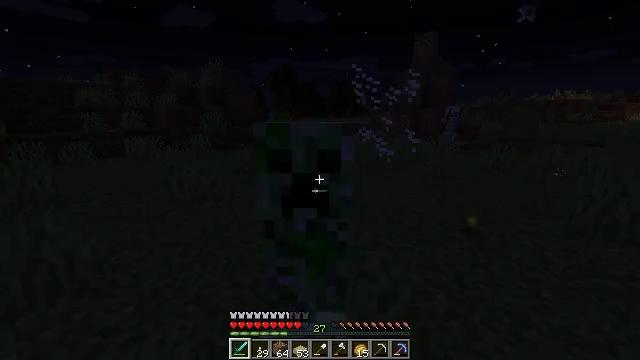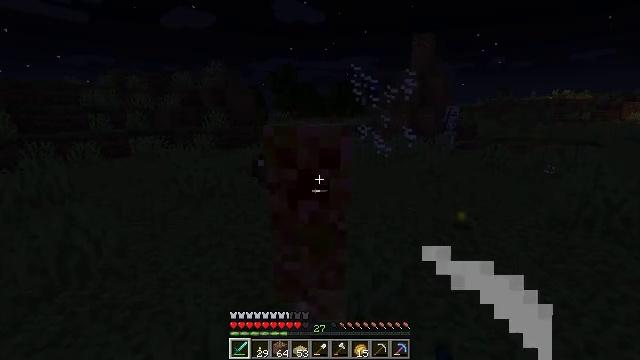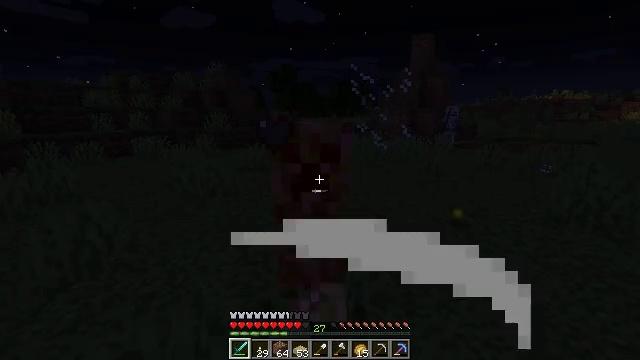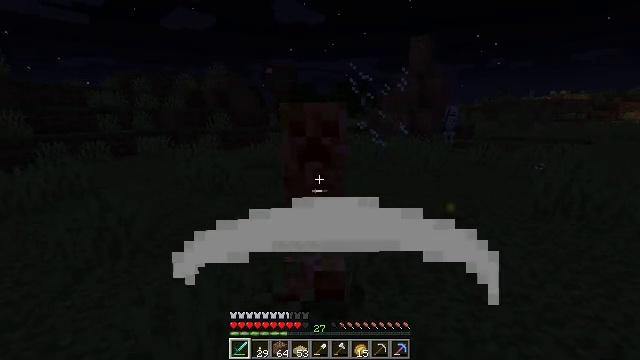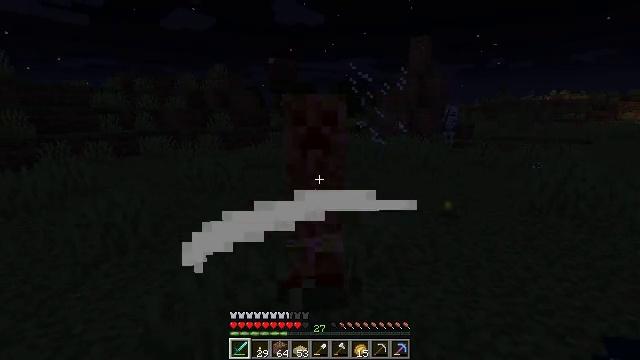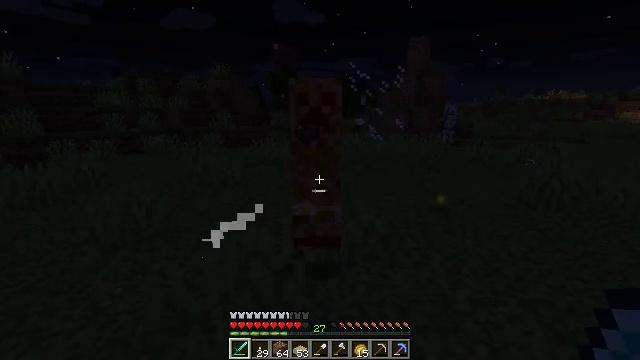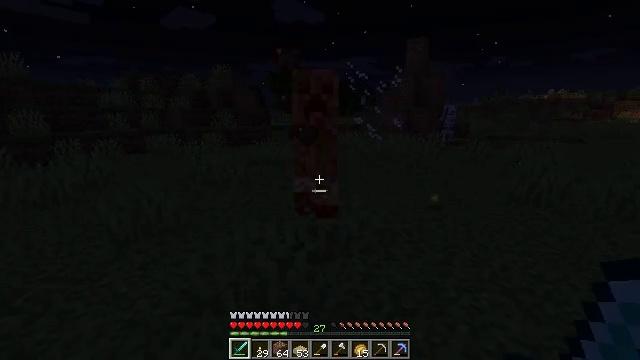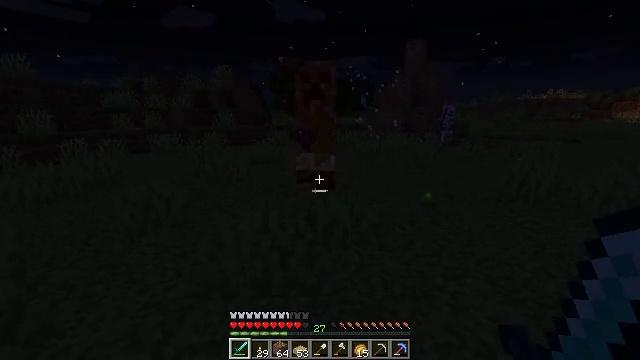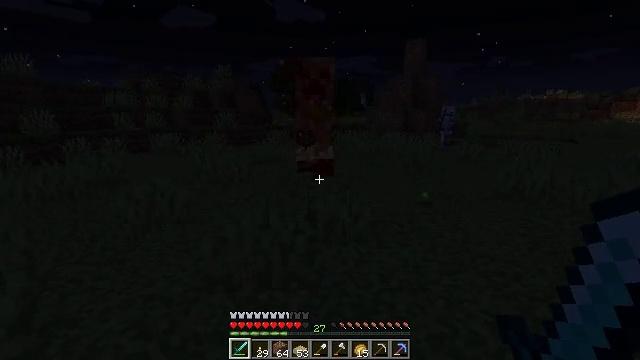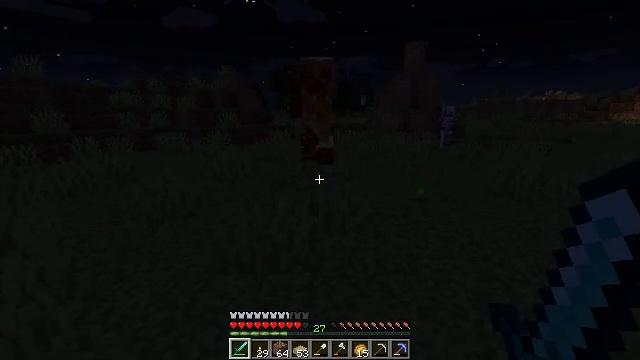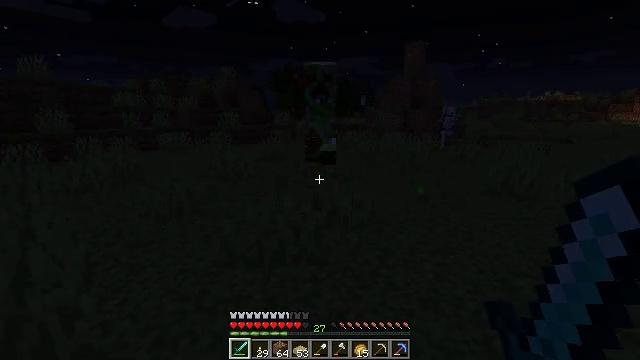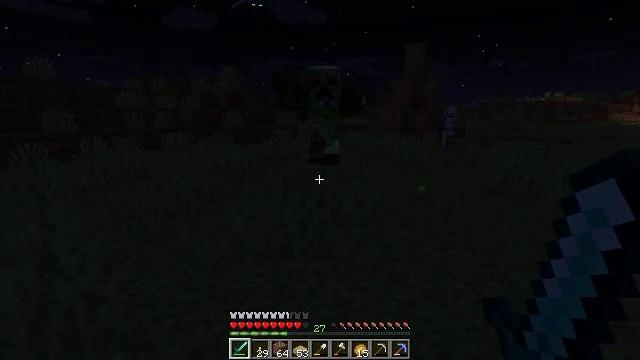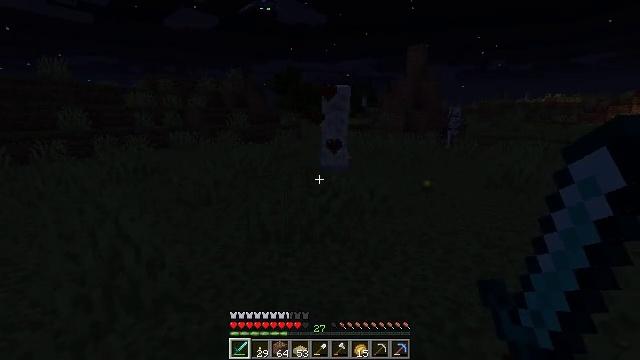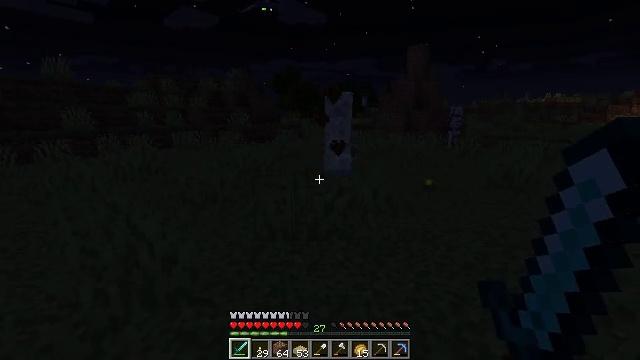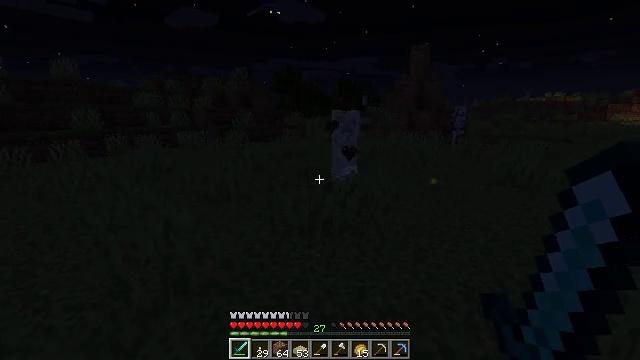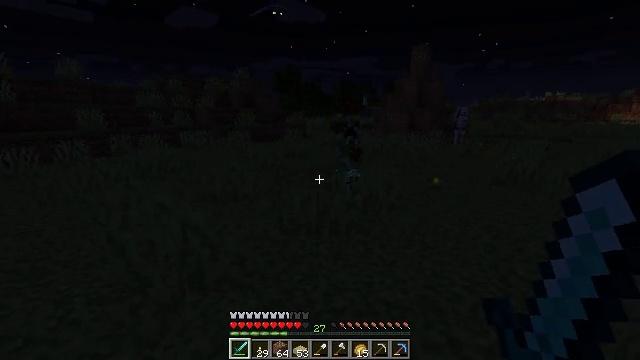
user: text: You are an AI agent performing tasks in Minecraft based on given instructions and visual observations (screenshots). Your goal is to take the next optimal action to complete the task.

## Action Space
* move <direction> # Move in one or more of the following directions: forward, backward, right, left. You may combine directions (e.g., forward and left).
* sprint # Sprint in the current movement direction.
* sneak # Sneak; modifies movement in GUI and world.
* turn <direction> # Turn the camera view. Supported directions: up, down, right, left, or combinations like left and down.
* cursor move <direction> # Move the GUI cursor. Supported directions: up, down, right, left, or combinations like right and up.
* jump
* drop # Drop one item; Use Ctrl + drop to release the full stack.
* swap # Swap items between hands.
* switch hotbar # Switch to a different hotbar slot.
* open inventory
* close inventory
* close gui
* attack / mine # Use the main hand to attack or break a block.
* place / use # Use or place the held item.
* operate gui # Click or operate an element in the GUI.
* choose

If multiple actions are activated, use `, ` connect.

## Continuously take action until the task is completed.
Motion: motion action
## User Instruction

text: Combat the phantom.
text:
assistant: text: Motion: move back
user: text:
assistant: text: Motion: move back
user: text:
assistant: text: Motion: move back
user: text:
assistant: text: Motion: move back
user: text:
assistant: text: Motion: move back
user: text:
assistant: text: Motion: move back
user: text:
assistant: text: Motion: move back
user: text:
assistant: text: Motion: move back
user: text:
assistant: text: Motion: move back and move left
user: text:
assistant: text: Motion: move back and move left
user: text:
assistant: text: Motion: move back and move left
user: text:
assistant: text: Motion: move back and move left
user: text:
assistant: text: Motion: move back and move left
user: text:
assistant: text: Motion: move back and move left
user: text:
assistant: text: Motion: move back and move left
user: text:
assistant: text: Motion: move back and move left
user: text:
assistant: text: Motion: move back and move left
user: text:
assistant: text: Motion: move back and move left
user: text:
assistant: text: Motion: move back and move left
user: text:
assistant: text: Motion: move back and move left
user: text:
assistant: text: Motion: move back
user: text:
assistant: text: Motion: move back
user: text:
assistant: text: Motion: move back, jump
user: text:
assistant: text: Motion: move back, jump
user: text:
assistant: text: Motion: move back, jump
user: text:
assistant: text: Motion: move back, jump
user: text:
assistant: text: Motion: move back, jump
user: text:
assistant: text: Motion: move back, jump
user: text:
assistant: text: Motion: move back, jump
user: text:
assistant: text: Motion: move back, jump